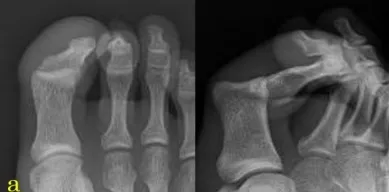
(a). X-rays during the first medical examination showing the posterior dislocation of the hallux interphalangeal (IP) joint.
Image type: radiology (x_ray)